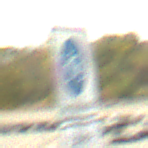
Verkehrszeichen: BeginnFahrradstrasse
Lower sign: BesondereFahrzeugeUndTransportgueter2
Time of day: MorningAfternoon
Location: Outdoor (RoadRail)
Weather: PartlyCloudy
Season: NotSpecified
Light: Natural